RGB frame:
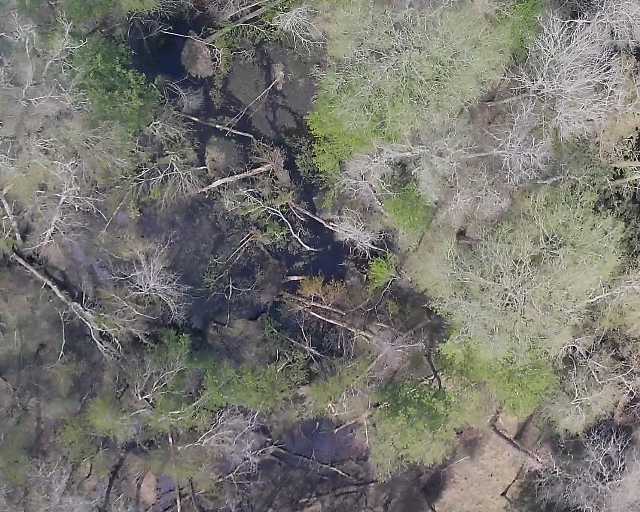
Thermal frame:
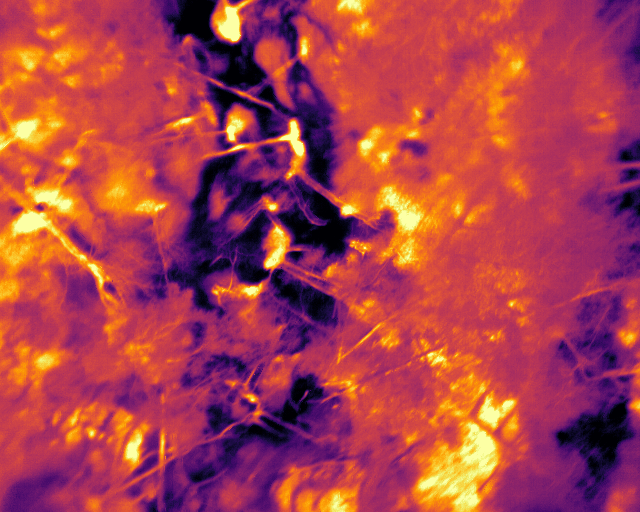
Captured: 2026-02-26 03:46:13
Pixels at or above 80 °C: 0 (fraction of frame: 0)